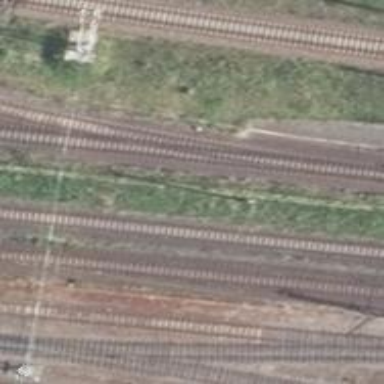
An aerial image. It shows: Railway switch.